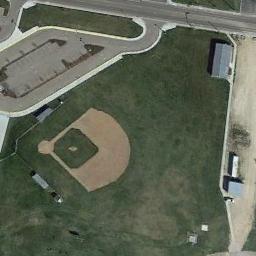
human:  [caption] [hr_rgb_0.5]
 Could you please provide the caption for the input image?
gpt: A baseball diamond next to a parking lot and some buildings beside .

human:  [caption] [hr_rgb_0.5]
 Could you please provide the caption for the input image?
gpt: There is a baseball diamond in the middle of grass with a road passed by .

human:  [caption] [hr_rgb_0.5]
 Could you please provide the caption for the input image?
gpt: There is a baseball diamond in the grass along the roads .

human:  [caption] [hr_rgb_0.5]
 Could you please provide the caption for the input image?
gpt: In the picture there is a baseball field and a parking lot .

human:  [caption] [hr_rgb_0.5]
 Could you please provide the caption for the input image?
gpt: A house is next to the baseball diamond .